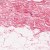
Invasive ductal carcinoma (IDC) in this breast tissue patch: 0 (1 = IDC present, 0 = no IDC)